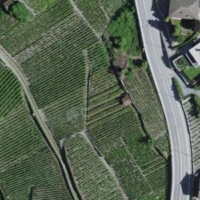
EUNIS habitat code: 40
Species observed at this site:
Pyrrhocorax graculus
Buteo buteo